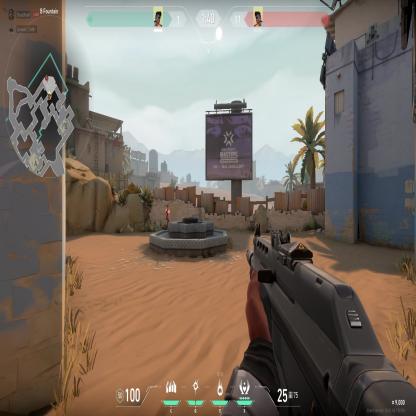
Label: enemy